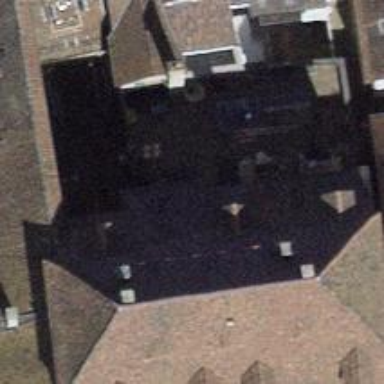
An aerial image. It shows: Building with tile roof.